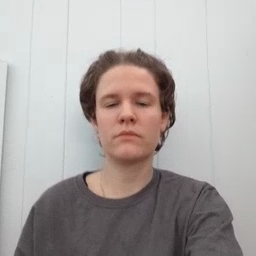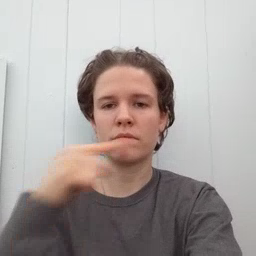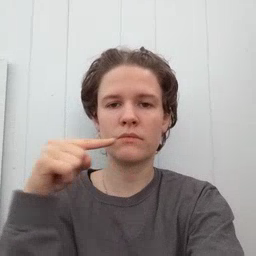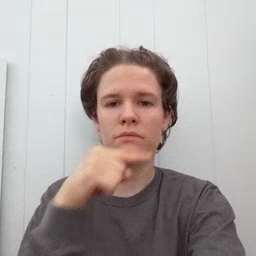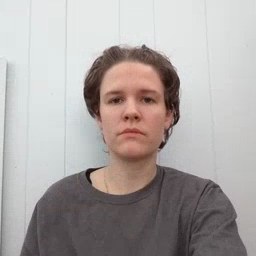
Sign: toothbrush